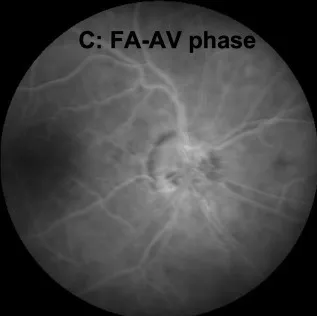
En face imaging of the acute phase of RIOP from case 1. (C) Fluorescein angiogram in the arteriovenous phase, which shows hypofluorescence due to blockage from the hemorrhage within the optic disc along with telangiectatic vessels on the optic disc but no neovascularization.
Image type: ophthalmic_imaging (ophthalmic_angiography)